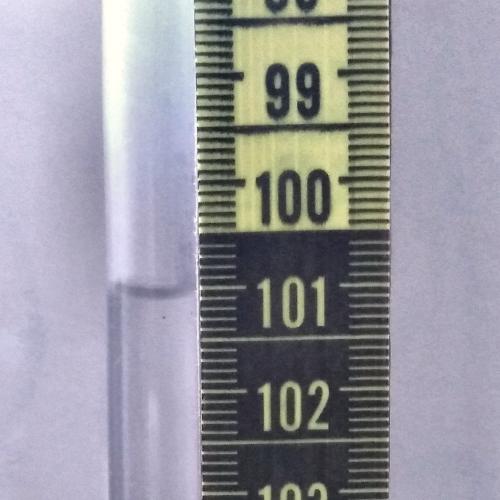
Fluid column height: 101.0 cm